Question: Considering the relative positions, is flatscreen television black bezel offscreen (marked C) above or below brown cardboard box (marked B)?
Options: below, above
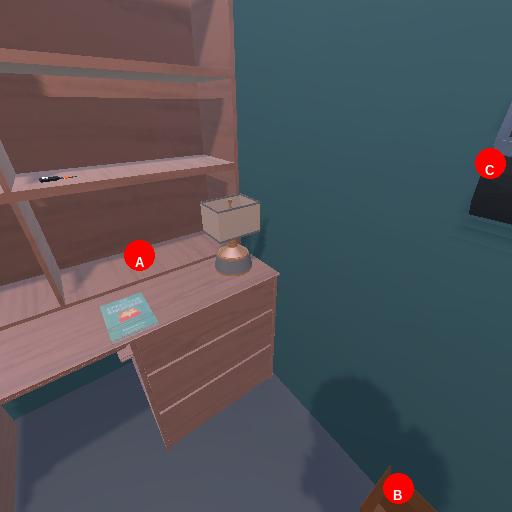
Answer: below